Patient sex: M
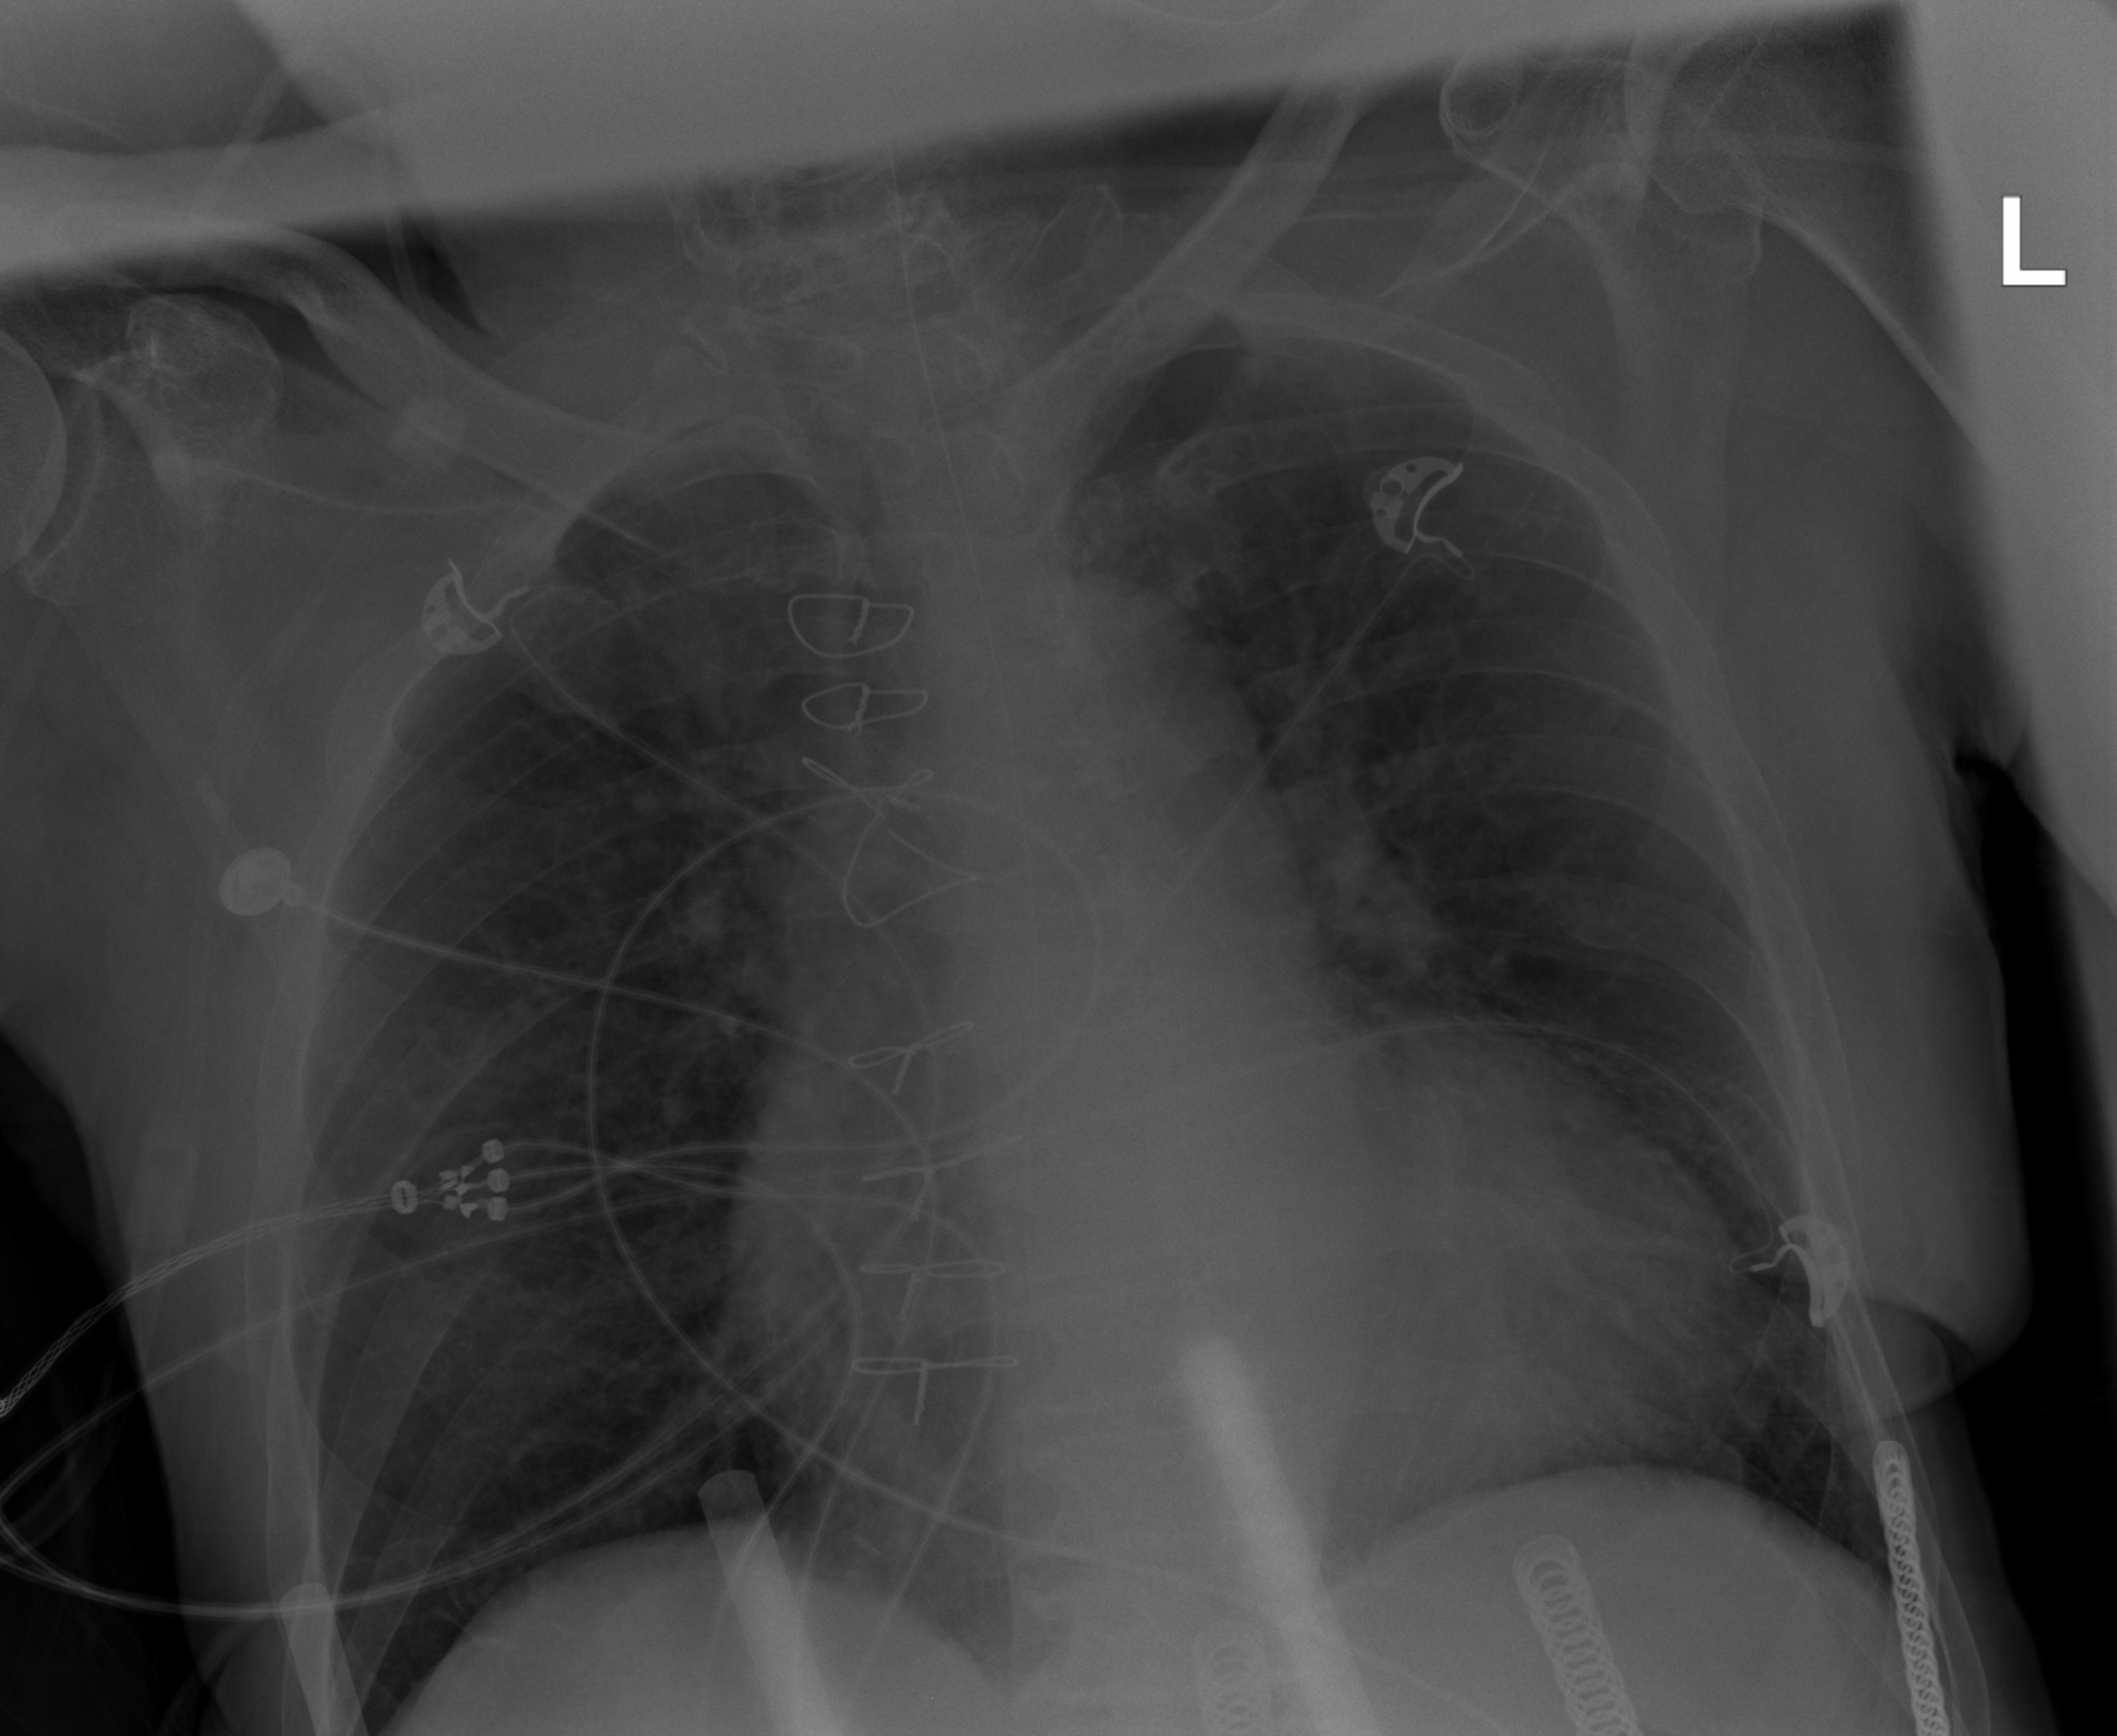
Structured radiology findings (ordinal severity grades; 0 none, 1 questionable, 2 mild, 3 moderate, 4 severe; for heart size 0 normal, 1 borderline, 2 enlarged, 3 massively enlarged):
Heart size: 2
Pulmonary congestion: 2
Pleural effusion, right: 0
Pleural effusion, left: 0
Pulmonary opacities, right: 0
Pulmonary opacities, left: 0
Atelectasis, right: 0
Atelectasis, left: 0